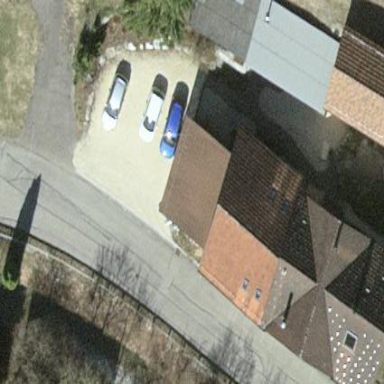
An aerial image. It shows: Detached building.